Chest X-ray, PA view. Patient: 31 years old, sex F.
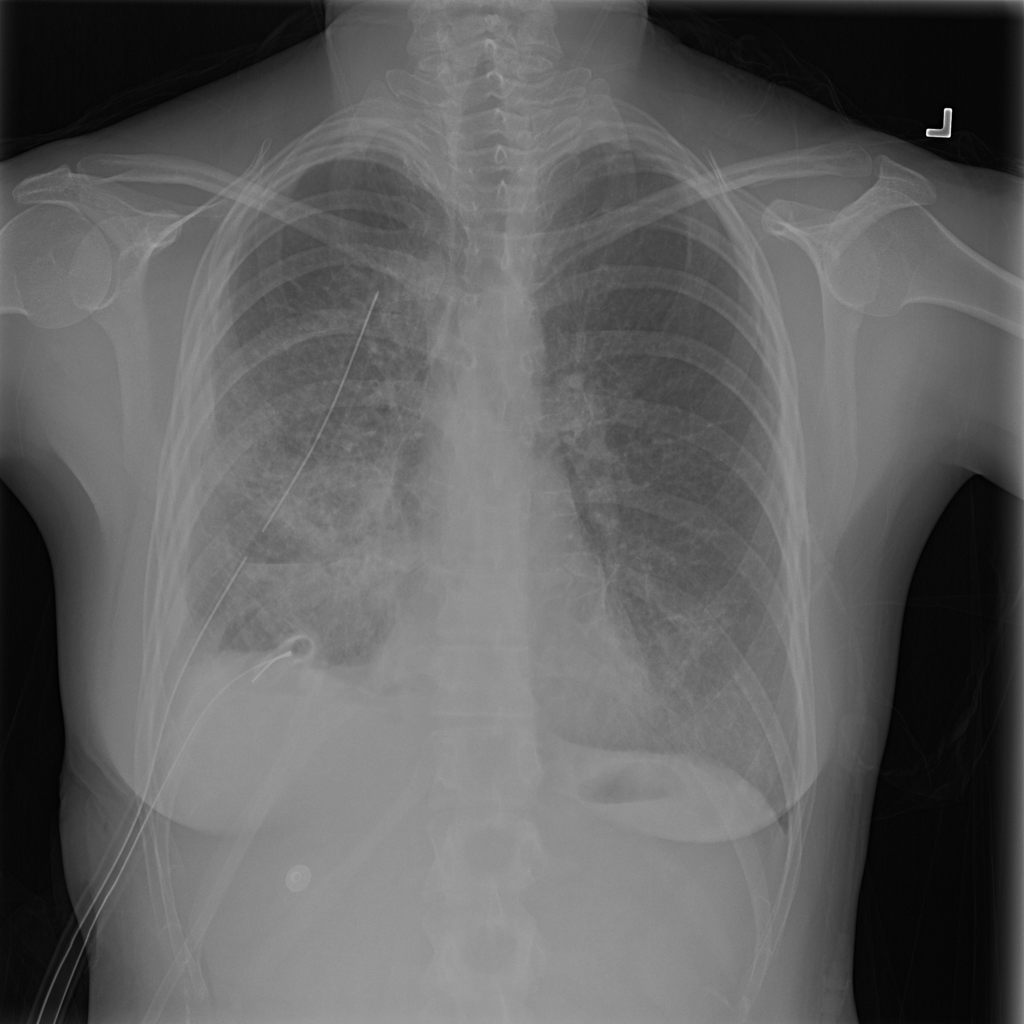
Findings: Effusion, Pneumothorax